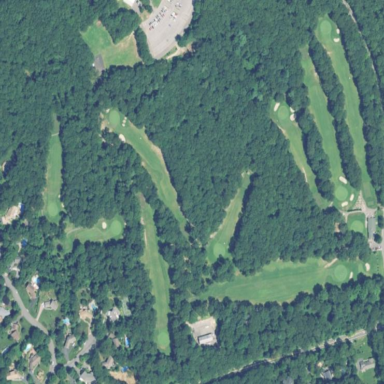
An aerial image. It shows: Golf course surrounded by greenery.